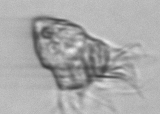
Label: Strombidium_inclinatum